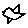
Label: bird